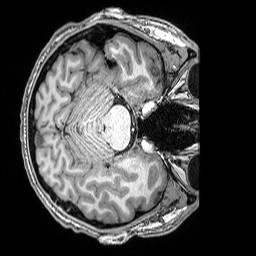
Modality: T1w
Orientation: axial
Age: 30
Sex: male
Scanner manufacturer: siemens
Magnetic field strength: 3 T
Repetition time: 2.5 s
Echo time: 0.00343 s